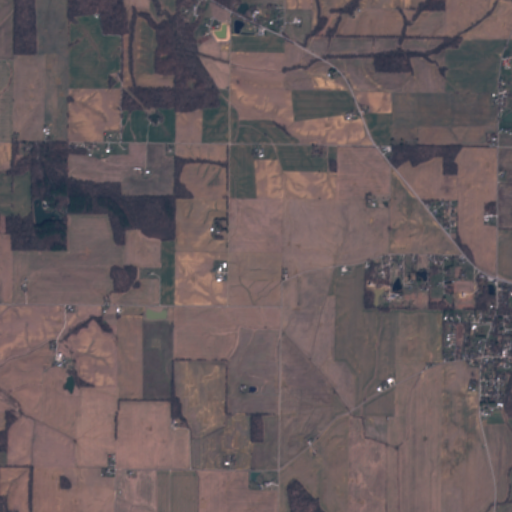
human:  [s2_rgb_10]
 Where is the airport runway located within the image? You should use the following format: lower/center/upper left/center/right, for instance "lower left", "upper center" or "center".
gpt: The airport runway is located in the lower right of the image.
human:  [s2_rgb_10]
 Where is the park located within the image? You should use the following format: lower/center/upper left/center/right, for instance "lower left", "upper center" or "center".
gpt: The park is located in the upper right of the image.
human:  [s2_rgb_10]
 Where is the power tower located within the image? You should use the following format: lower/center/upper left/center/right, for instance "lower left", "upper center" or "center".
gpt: The power tower is located in the left of the image.
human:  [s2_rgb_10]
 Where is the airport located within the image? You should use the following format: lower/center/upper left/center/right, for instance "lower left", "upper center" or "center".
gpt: There is no airport in the image.